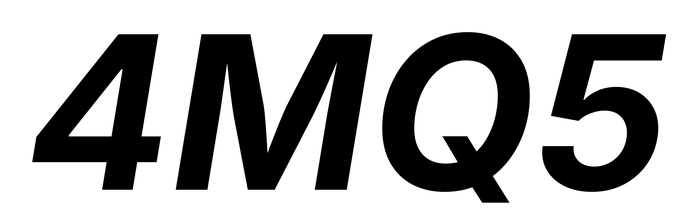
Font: Inter-Italic_Bold_Italic